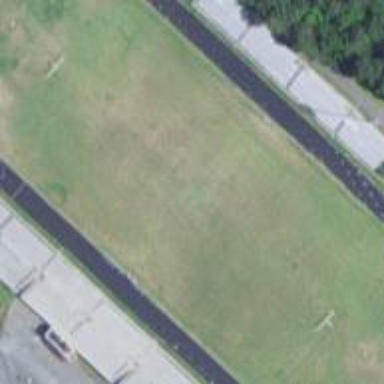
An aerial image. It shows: Grass pitch used for American football and soccer recreational activities.